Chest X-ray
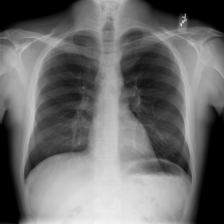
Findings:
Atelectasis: negative
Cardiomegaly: negative
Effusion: negative
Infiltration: negative
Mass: negative
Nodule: negative
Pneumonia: negative
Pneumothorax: negative
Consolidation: negative
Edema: negative
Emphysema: negative
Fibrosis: negative
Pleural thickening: negative
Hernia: negative